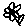
Label: flower